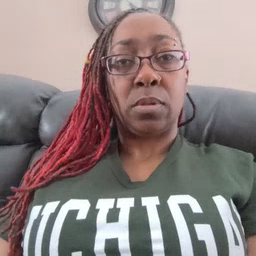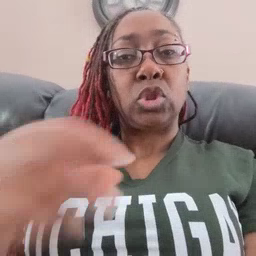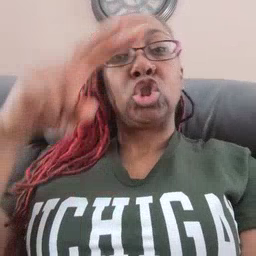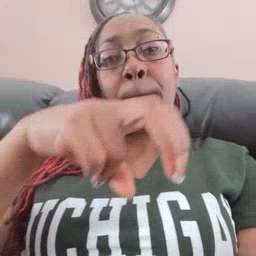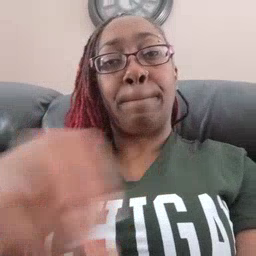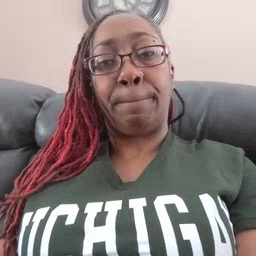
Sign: jump